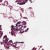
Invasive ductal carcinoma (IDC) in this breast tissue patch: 0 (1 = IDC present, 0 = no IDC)